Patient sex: F
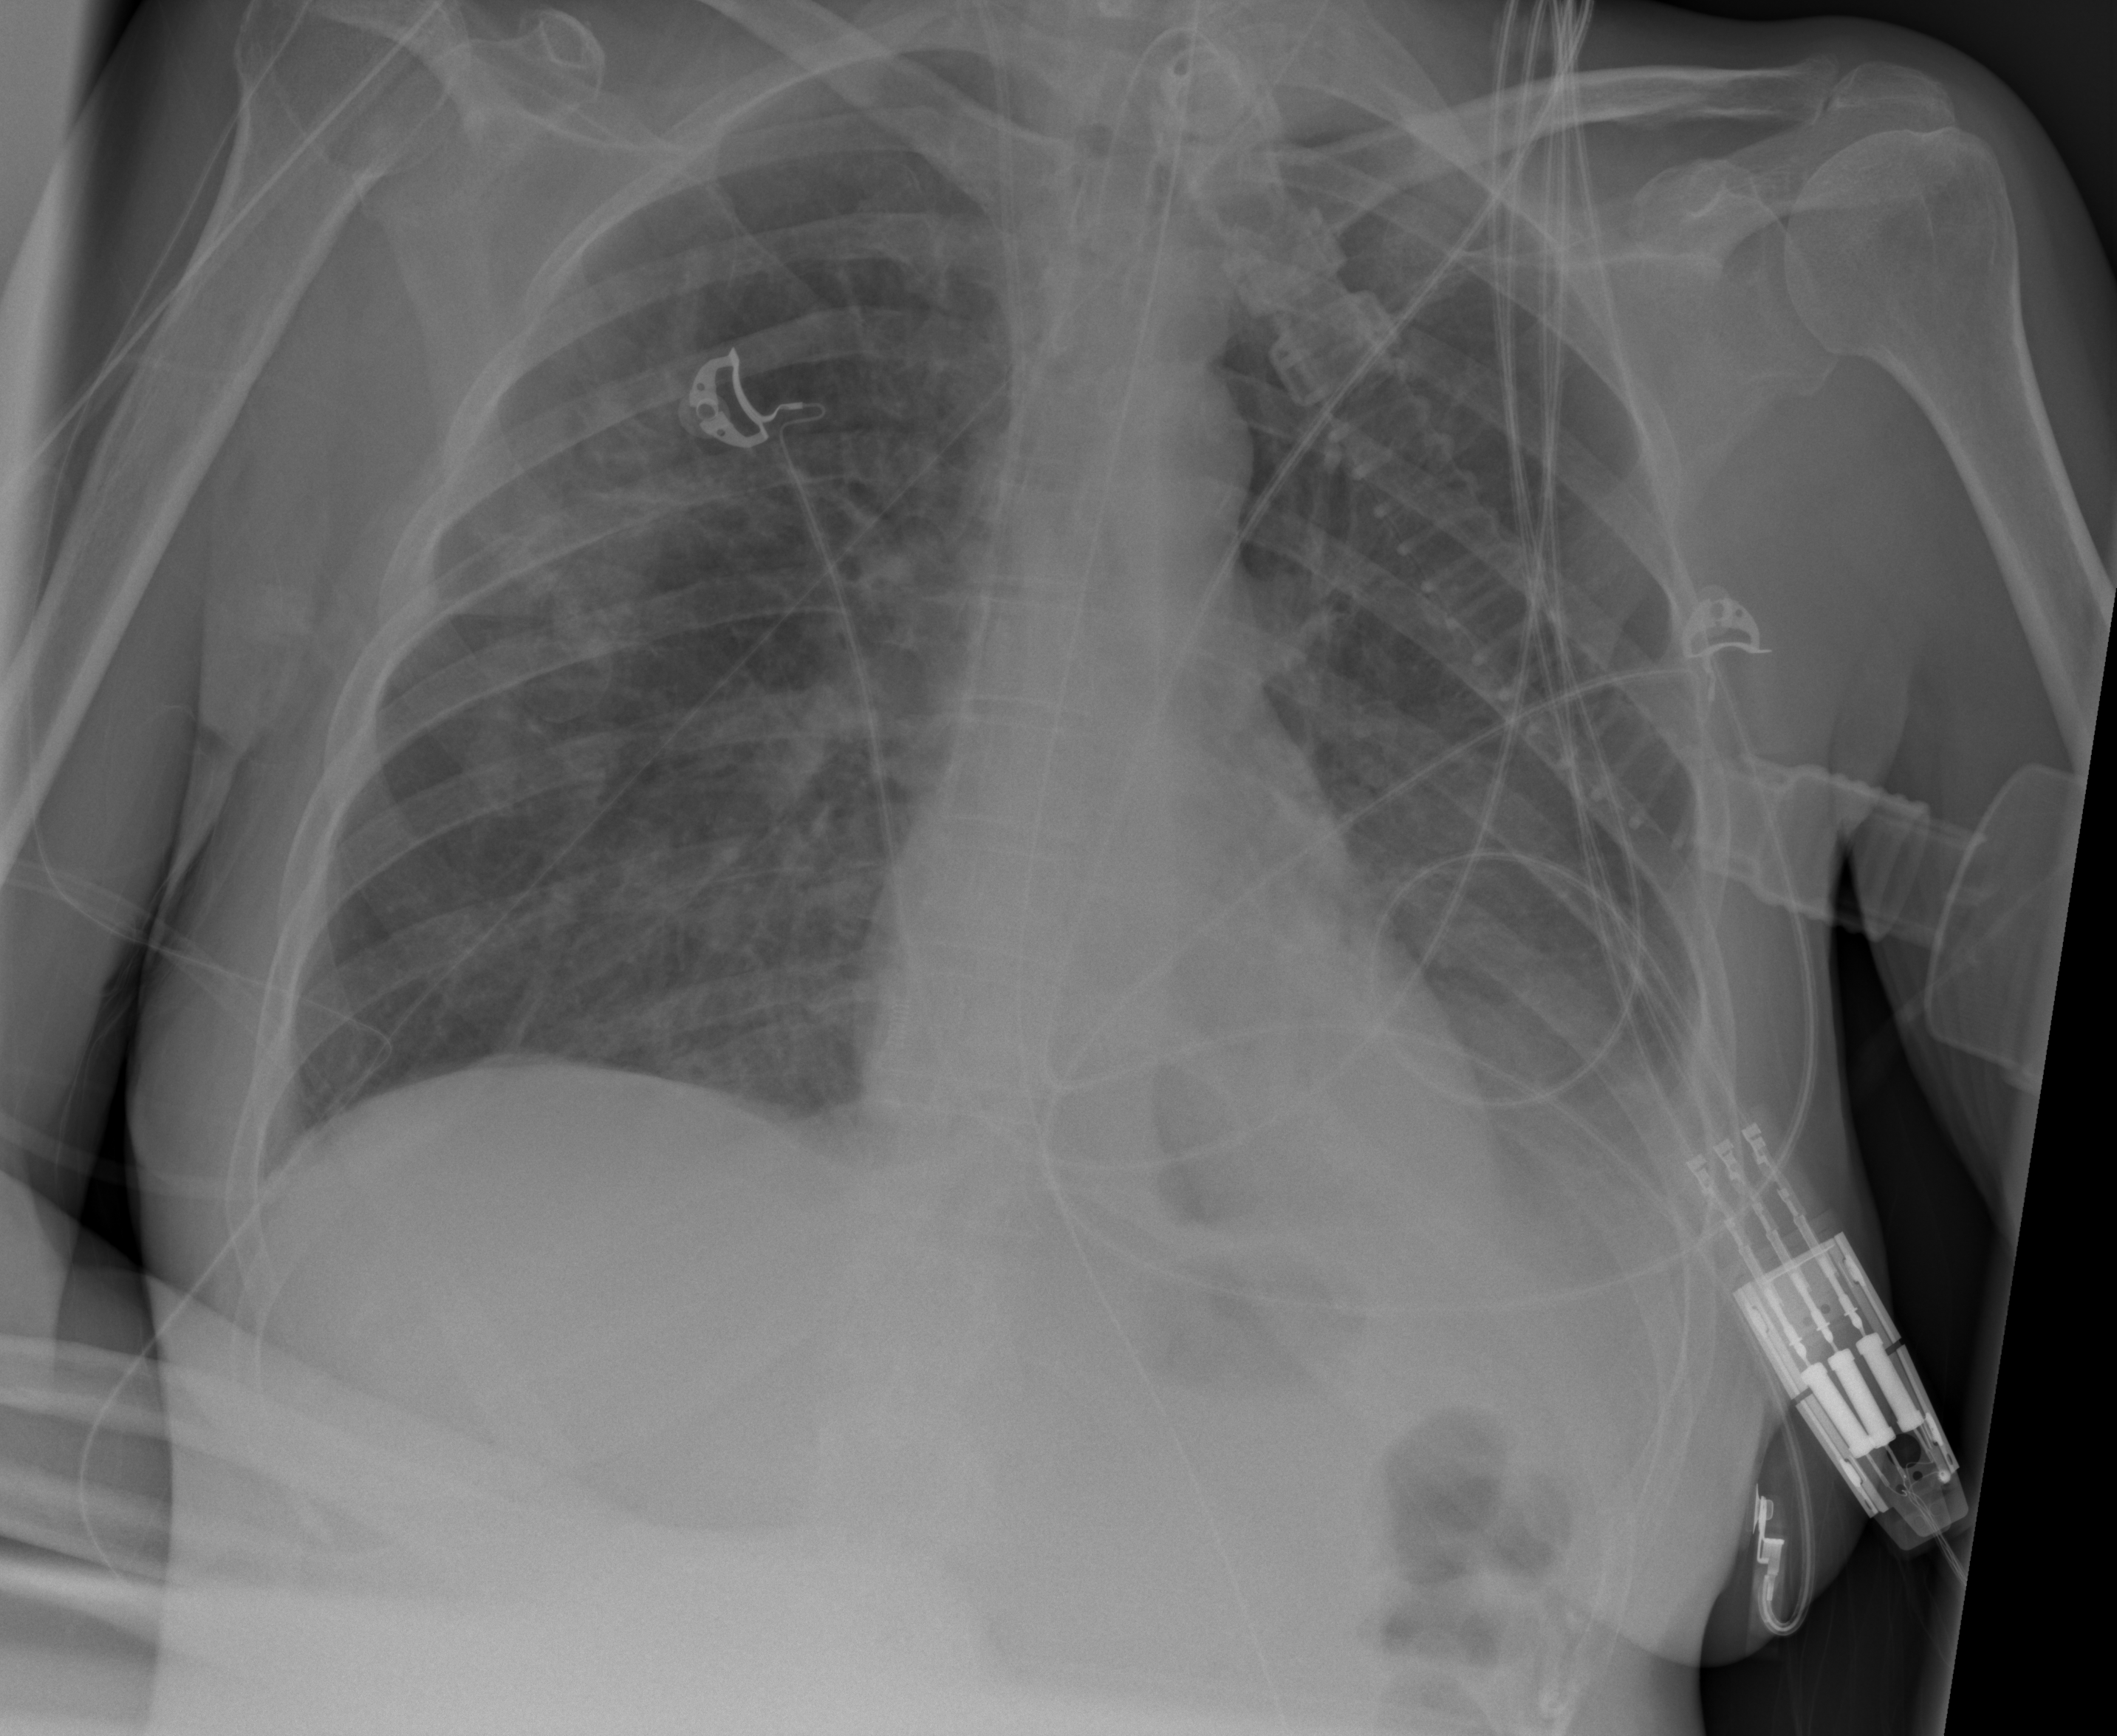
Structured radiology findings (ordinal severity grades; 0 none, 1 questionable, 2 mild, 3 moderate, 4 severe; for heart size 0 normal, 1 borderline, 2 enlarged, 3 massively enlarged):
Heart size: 0
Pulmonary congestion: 2
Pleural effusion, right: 0
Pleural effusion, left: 2
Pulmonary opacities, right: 2
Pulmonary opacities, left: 1
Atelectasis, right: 0
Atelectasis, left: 0